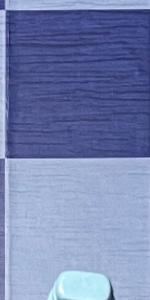
Label: Empty